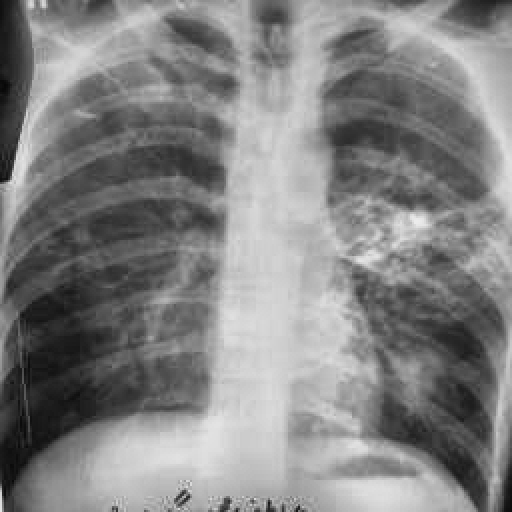
Finding: TUBERCULOSIS